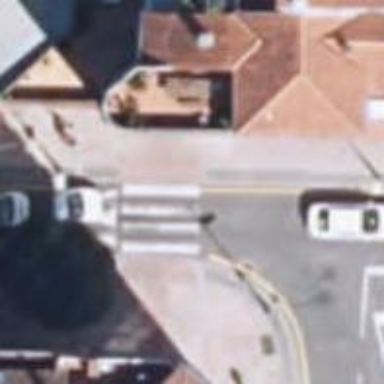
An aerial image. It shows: Uncontrolled zebra crossing with traffic-calming table.